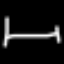
Label: bed